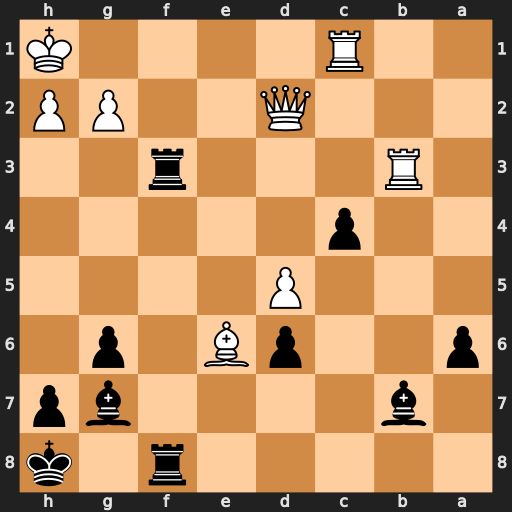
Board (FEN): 5r1k/1b4bp/p2pB1p1/3P4/2p5/1R3r2/3Q2PP/2R4K
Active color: b
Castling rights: -
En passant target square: -
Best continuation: Rf1+ Rxf1 Rxf1#